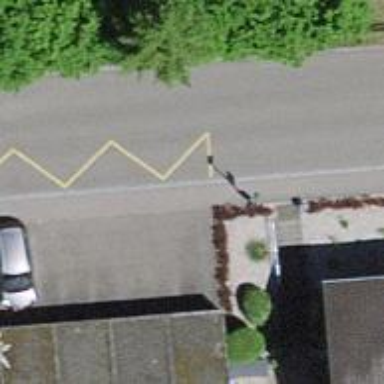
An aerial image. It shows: Platform for public transport. The platform is located by the road.